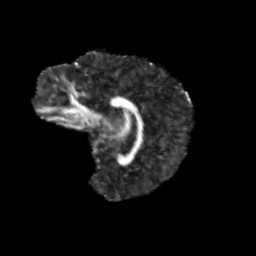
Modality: FA
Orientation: sagittal
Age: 12
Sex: female
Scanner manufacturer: siemens
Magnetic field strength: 3 T
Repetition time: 3.8 s
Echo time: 0.07 s